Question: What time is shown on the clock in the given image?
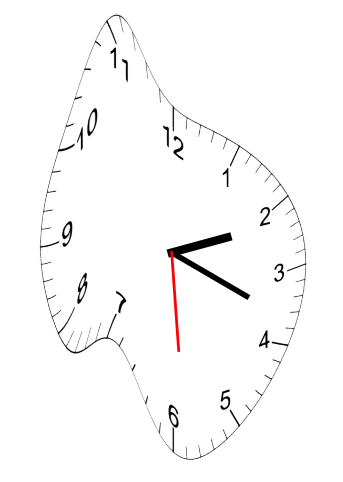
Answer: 02:18:29